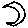
Label: moon